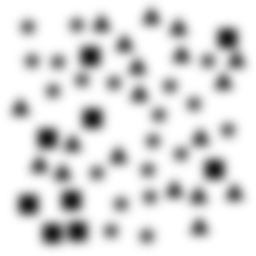
Squares: 9
Triangles: 19
Stars: 20
Total shapes: 48